Field crop: tomato
Growth stage: 1
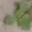
Species: solanum